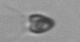
Label: Pyramimonas